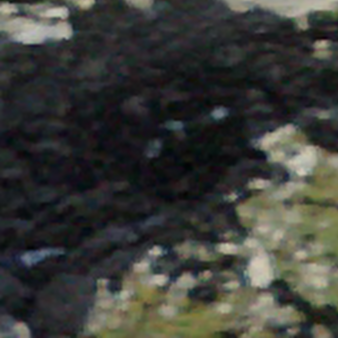
Label: other